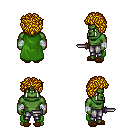
a pixel art fantasy rpg character, male body template, orc, green skin, green cape, metal pants, blonde curly afro hairstyle, white cloth bandages, brown slippers, dagger, four views (front, back, left, right), 2x2 character sprite sheet, small pixel art, hard edges, no anti-aliasing